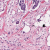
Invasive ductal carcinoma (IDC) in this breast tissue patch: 1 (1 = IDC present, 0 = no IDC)